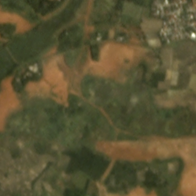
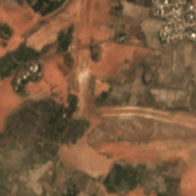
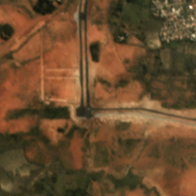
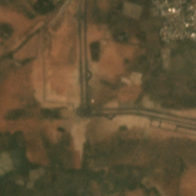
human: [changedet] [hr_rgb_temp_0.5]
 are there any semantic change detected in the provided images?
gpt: Two main roads are built and trees are removed .

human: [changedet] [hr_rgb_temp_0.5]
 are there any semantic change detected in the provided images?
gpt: Vegetation is replaced by roads and bare land .

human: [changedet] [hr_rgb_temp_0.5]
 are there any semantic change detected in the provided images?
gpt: Two concrete roads are completed in the scene .

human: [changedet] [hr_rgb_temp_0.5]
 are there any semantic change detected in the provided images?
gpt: Forests are replaced by roads .

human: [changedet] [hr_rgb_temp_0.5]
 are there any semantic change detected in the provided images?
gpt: Two concrete roads replaced the trees in the scene .